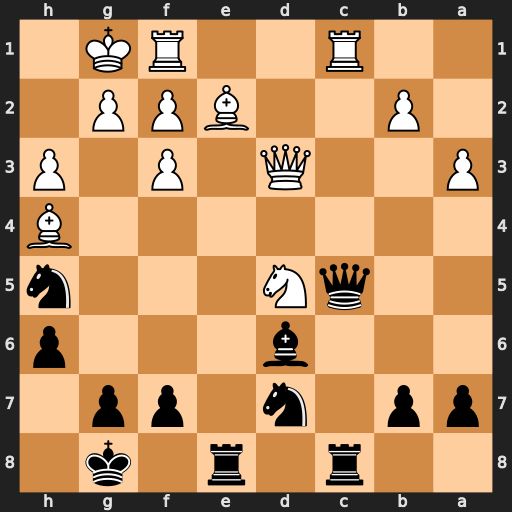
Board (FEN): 2r1r1k1/pp1n1pp1/3b3p/2qN3n/7B/P2Q1P1P/1P2BPP1/2R2RK1
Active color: b
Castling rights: -
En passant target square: -
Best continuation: Qxc1 Rxc1 Rxc1+